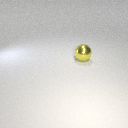
large yellow metal sphere